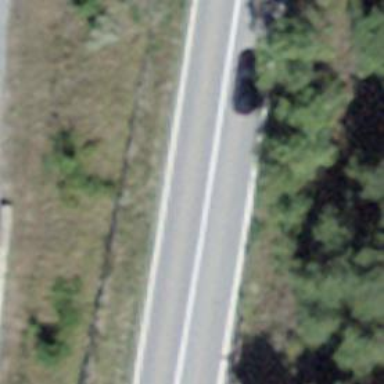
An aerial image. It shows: Secondary road with asphalt surface.